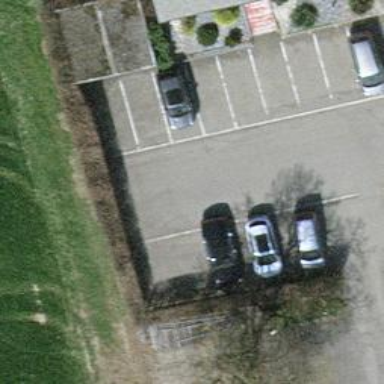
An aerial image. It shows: Asphalt parking aisle road.